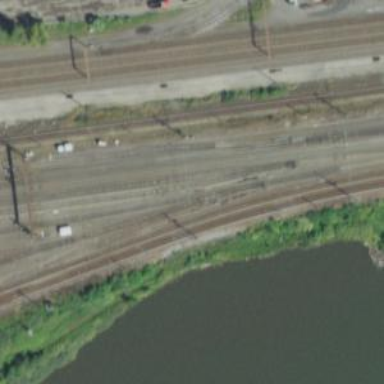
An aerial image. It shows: Railway siding with rails.